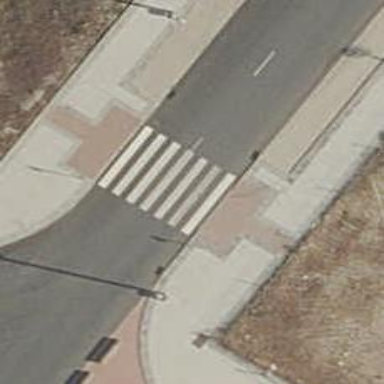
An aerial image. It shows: Uncontrolled zebra crossing on the road.